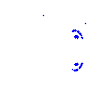
Particle: pion